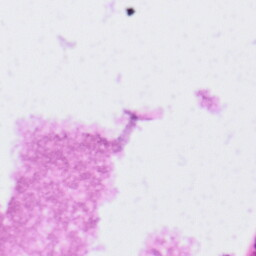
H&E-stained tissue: Tonsil